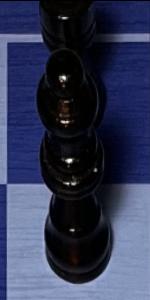
Label: Queen_Black